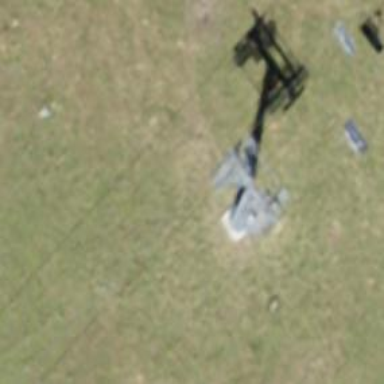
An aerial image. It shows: Pylon for aerialway.